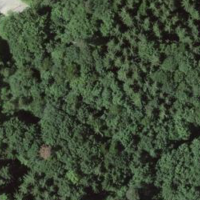
EUNIS habitat code: 41
Species observed at this site:
Geranium robertianum